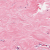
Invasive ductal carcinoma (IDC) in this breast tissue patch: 0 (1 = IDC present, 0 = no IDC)